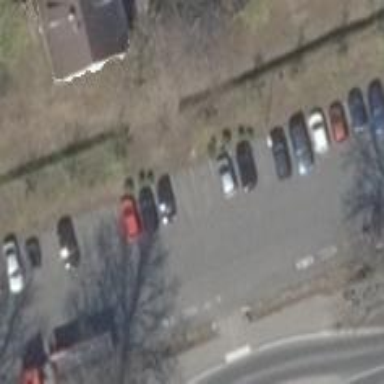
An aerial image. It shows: Footway along the road.